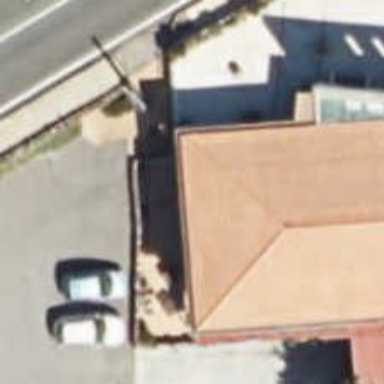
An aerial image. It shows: Restaurant.